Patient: sex F, age 60
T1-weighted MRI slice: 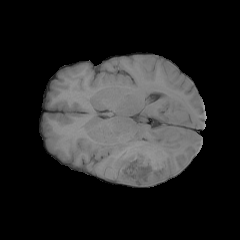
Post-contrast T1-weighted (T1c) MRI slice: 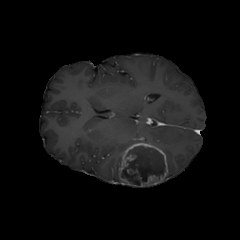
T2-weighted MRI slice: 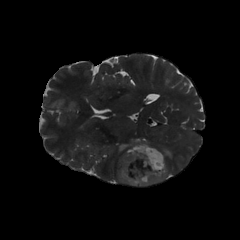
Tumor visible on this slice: yes
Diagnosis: Glioblastoma, IDH-wildtype
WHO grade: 4